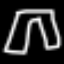
Label: pants